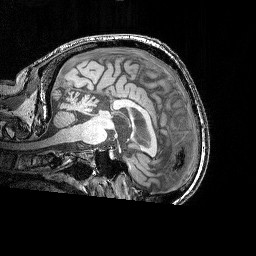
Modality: T1w
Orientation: sagittal
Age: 72
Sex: male
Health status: ill
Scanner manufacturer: siemens
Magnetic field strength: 3 T
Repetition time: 1.75 s
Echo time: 0.00418 s